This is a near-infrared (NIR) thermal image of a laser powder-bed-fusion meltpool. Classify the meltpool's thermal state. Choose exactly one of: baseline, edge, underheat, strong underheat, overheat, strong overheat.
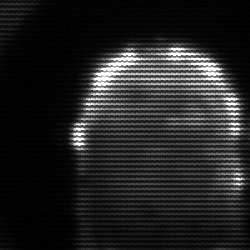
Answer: baseline